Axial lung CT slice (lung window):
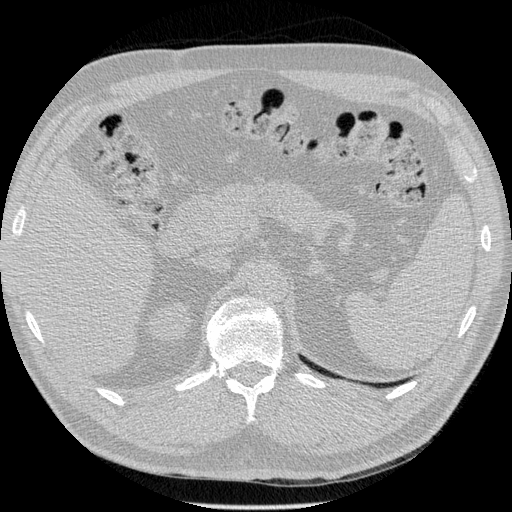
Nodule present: no